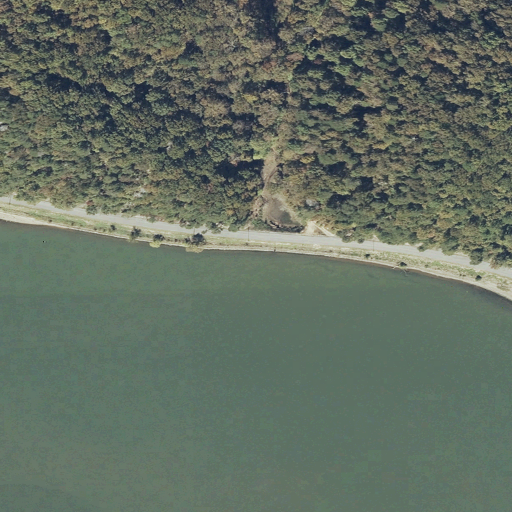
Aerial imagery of valley in Alabama named Whitehead Hollow containing open water, deciduous forest, open development, grassland, low intensity development, medium intensity development, and barren land